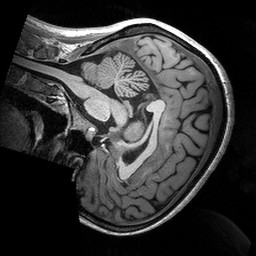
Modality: T1w
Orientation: sagittal
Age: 31
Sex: female
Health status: healthy
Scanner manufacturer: siemens
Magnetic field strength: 3 T
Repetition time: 2.53 s
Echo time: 0.00288 s